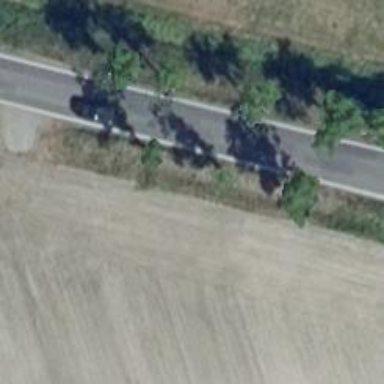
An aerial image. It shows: Row of trees in natural setting.